Field crop: tomato
Growth stage: 2
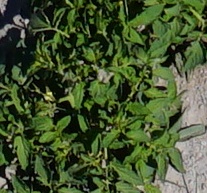
Species: tomato